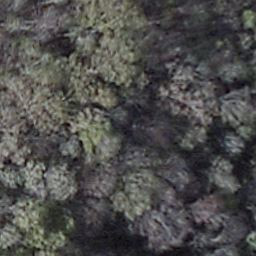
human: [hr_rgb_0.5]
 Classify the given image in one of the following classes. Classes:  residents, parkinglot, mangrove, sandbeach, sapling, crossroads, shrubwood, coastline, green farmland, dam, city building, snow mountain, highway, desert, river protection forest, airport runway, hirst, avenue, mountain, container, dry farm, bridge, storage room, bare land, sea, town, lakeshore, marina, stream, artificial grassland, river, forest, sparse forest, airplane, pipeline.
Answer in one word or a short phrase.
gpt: shrubwood